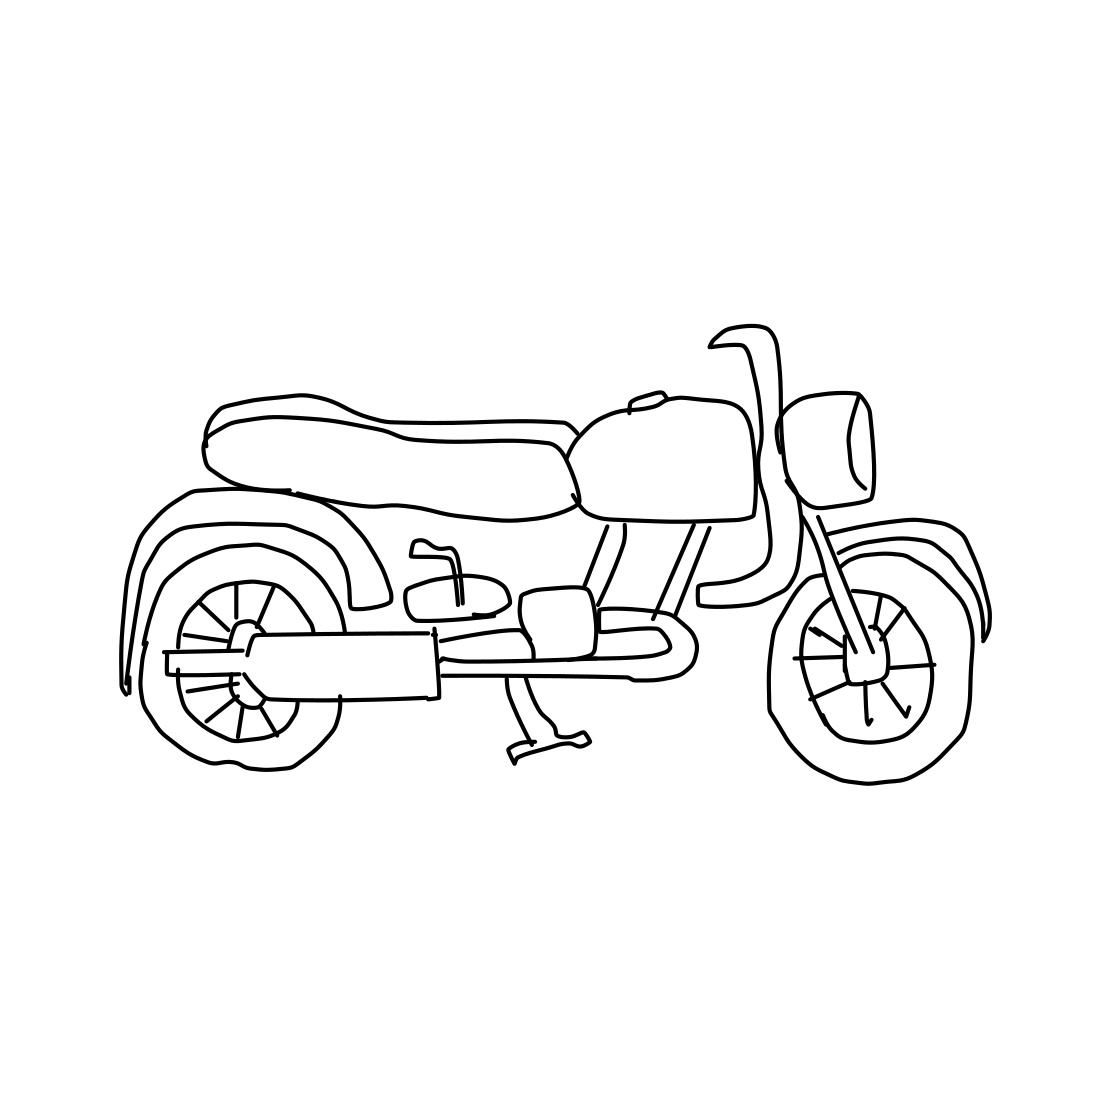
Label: motorbike